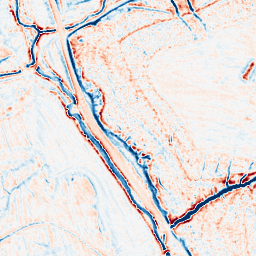
Category: multiscale
Decomposition family: dog_multiscale
Decomposition parameters: sigma_ratio: 1.6
n_scales: 3
base_sigma: 0.5
Upsampling method: sinc_hamming
Upsampling parameters: scale: 4
kernel_size: 8
Upsampling scale: 4